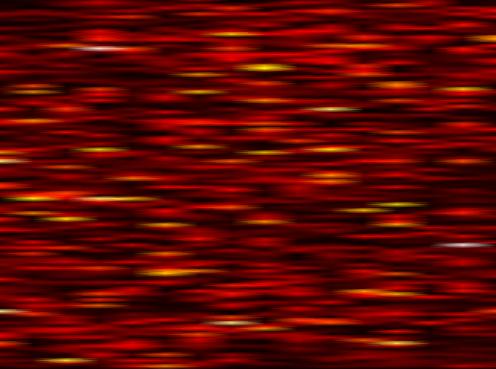
Label: OFDM